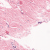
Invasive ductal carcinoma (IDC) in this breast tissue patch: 1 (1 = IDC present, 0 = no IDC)